Field crop: tomato
Growth stage: 1
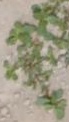
Species: portulaca